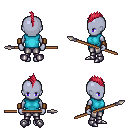
a pixel art fantasy rpg character, female body template, dark elf, purple skin, teal sleeveless shirt, metal pants, ruby red mohawk hairstyle, leather bracers, metal boots, spear, four views (front, back, left, right), 2x2 character sprite sheet, small pixel art, hard edges, no anti-aliasing